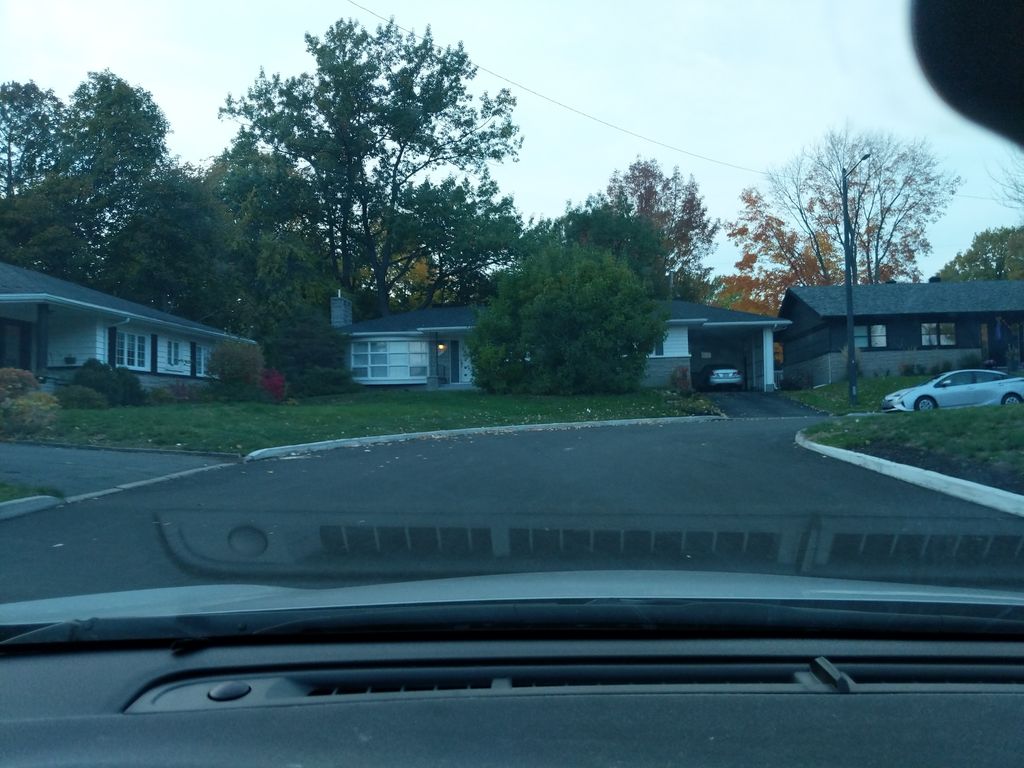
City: quebec_city